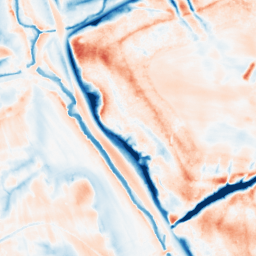
Category: multiscale
Decomposition family: dog_multiscale
Decomposition parameters: sigma_ratio: 2
n_scales: 4
base_sigma: 0.5
Upsampling method: bspline
Upsampling parameters: scale: 4
Upsampling scale: 4